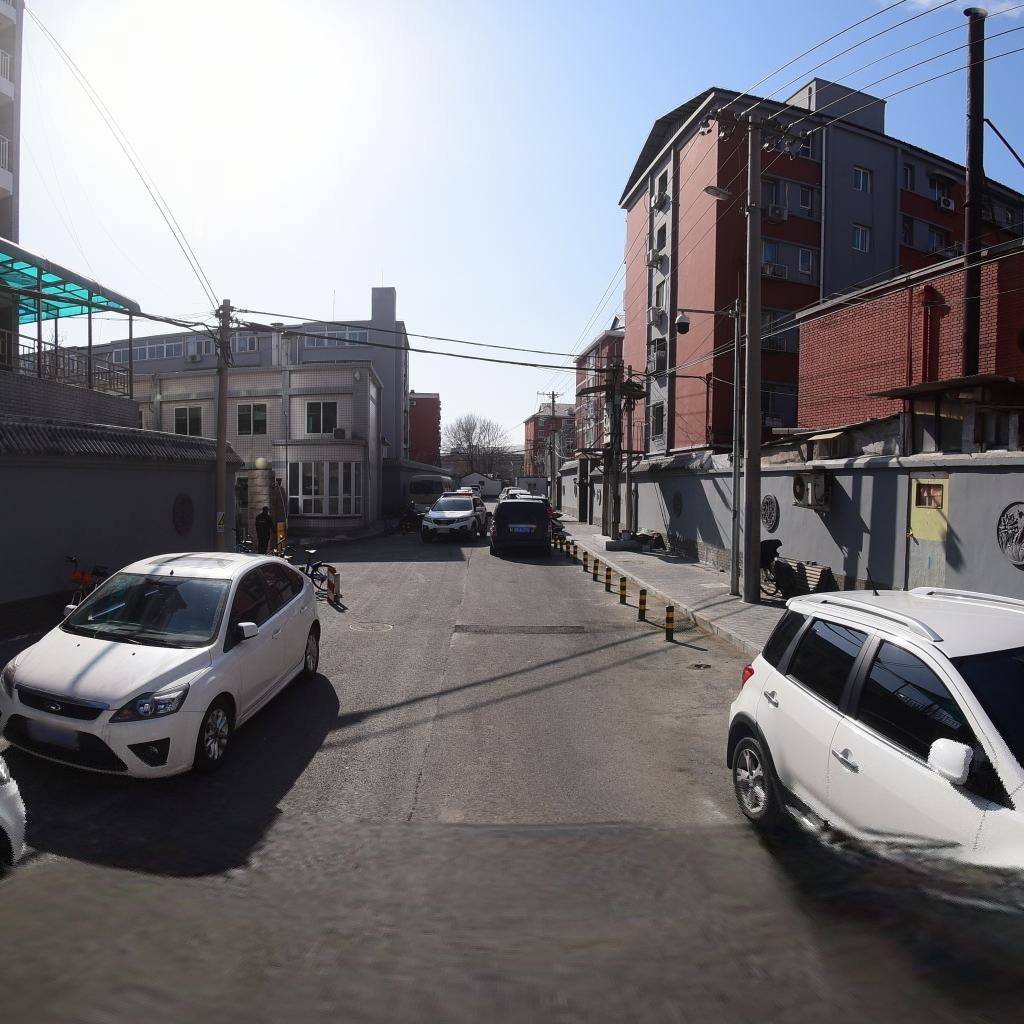
Region: Dongcheng
Road damage annotations: longitudinal crack, manhole cover